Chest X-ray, PA view. Patient: 37 years old, sex F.
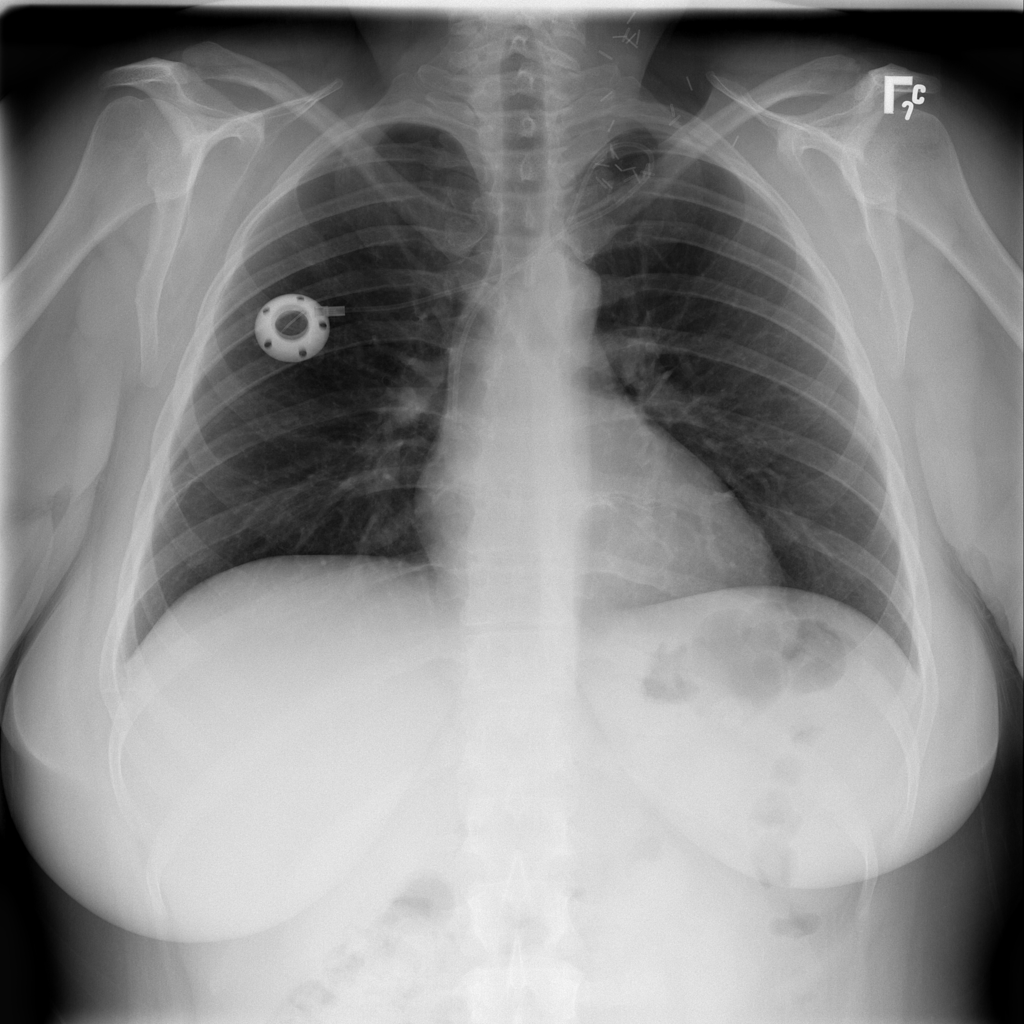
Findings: No Finding